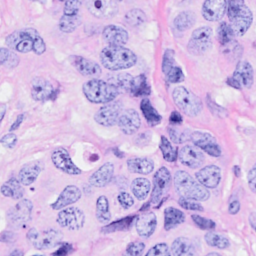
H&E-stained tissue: Breast